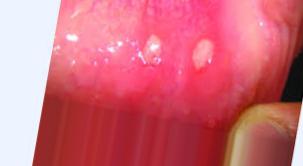
Condition: Mouth Ulcer